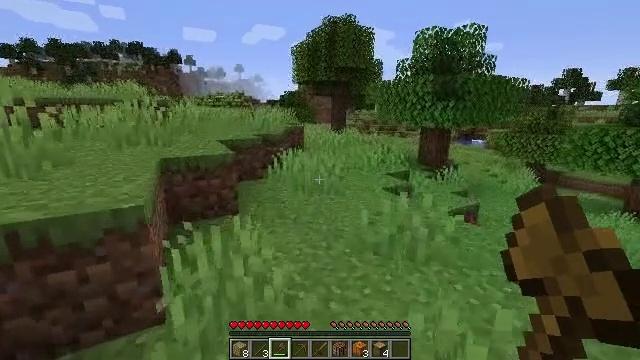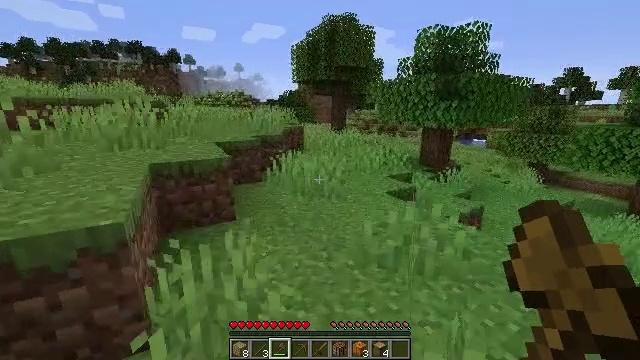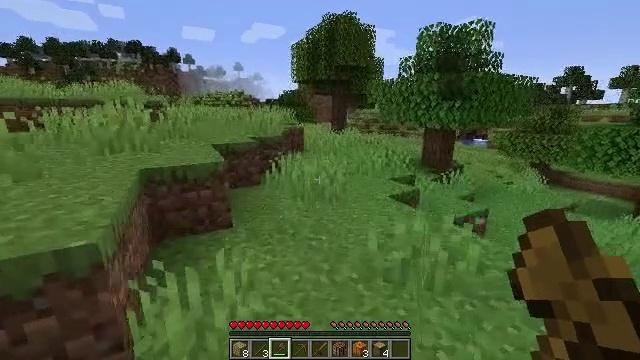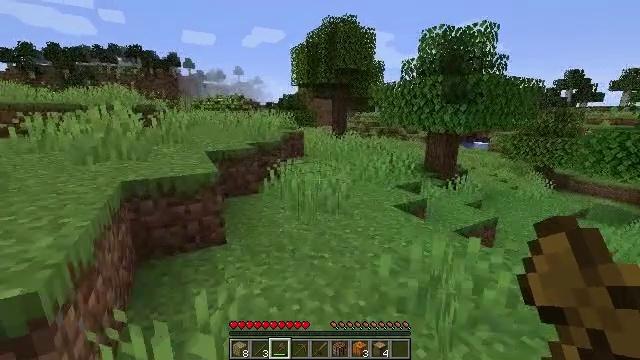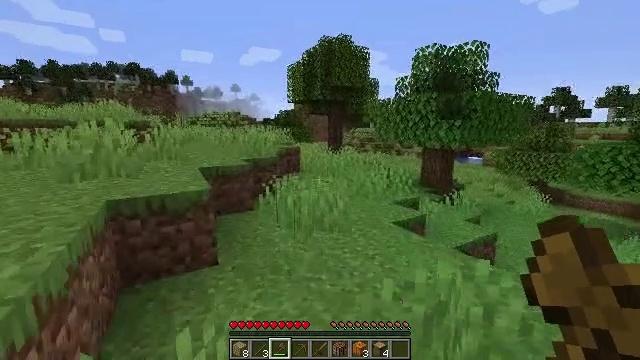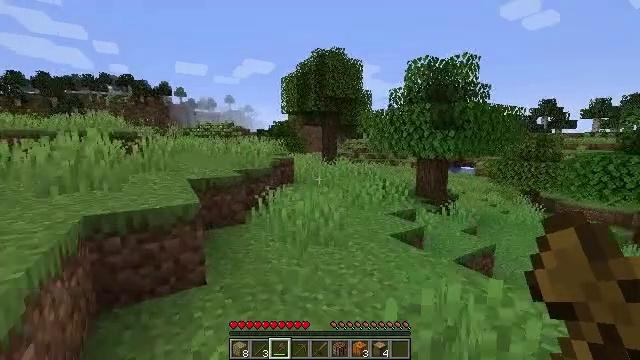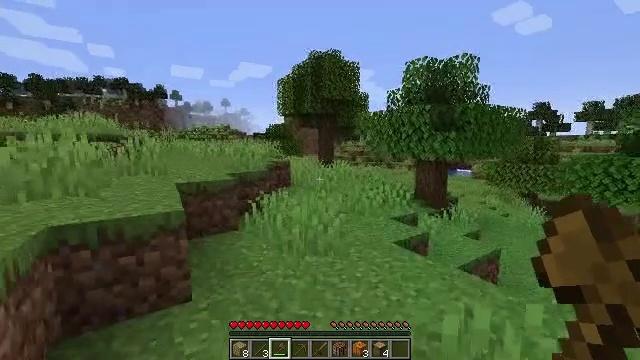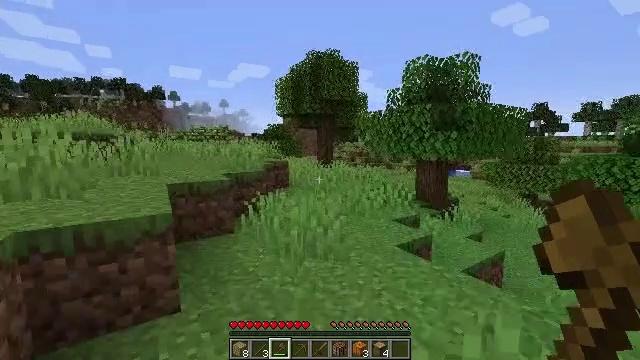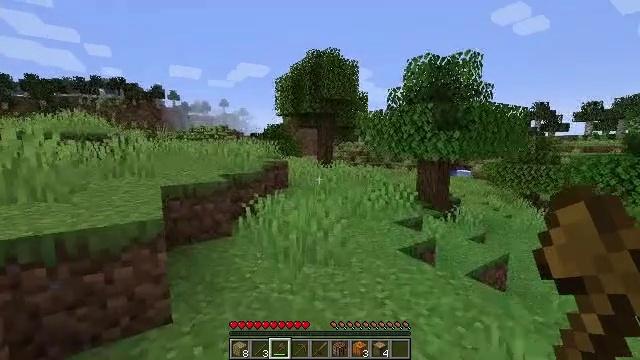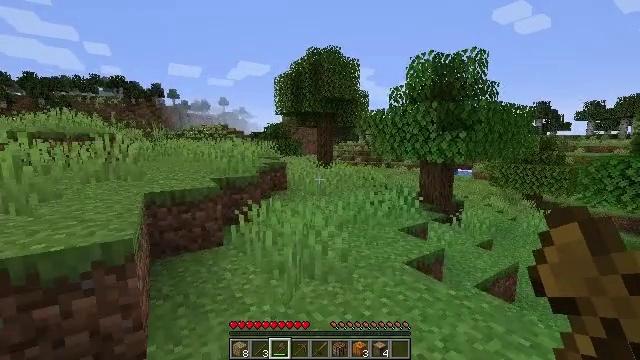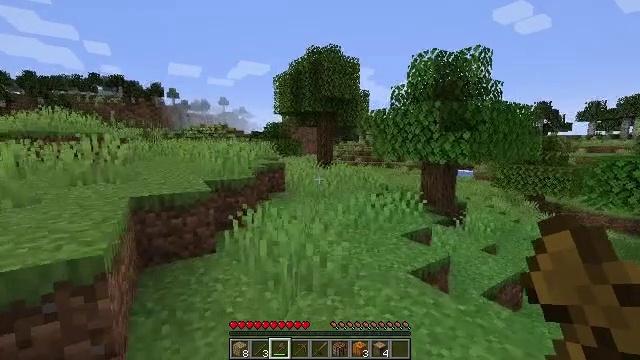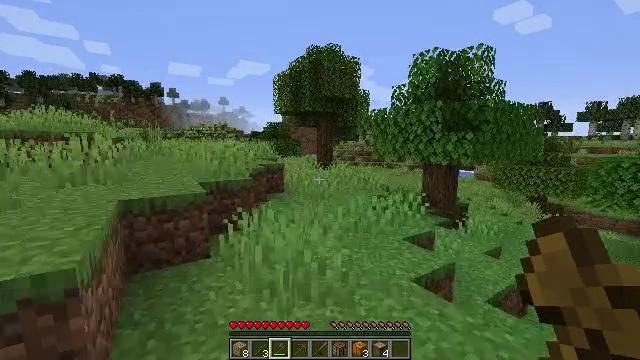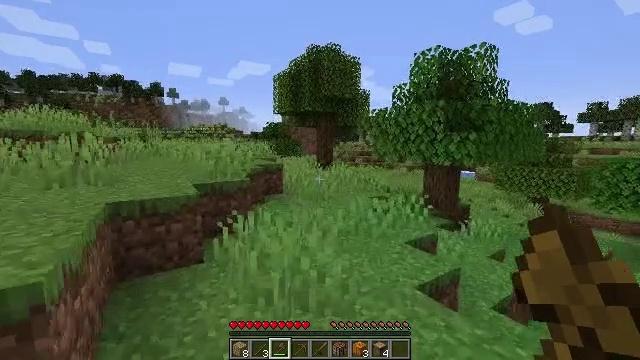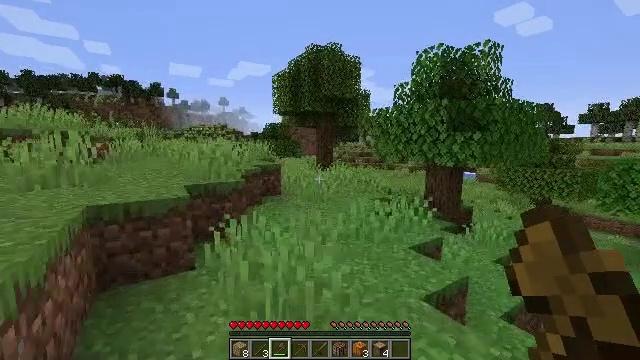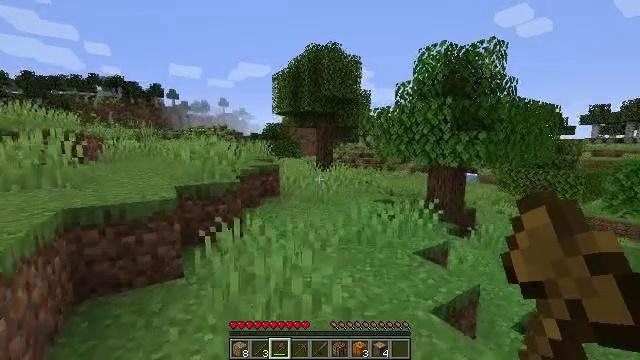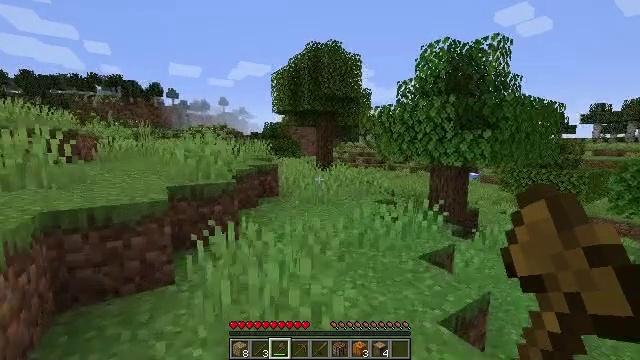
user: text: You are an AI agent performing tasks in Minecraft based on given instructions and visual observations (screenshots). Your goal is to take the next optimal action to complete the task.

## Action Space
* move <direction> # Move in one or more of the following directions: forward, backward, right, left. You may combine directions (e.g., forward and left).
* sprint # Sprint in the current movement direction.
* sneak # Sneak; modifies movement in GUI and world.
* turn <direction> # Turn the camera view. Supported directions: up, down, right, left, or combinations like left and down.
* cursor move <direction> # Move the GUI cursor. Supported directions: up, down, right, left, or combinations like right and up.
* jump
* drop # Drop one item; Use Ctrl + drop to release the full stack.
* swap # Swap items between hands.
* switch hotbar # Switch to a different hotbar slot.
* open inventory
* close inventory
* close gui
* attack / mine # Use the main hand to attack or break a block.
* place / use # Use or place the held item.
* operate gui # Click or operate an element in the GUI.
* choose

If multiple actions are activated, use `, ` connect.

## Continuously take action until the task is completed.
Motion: motion action
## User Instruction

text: Gather oak logs from trees.
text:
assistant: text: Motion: move forward
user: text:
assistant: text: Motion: move forward
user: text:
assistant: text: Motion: move forward
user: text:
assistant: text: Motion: move forward, turn up
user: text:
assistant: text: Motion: move forward, turn right and up
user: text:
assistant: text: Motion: move forward
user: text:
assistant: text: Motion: move forward
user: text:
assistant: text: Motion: move forward
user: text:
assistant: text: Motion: move forward
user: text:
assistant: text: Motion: move forward
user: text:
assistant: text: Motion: move forward
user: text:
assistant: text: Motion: move forward
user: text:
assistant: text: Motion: move forward
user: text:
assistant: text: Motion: move forward
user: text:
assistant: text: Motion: move forward
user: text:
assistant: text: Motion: move forward
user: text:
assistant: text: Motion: move forward
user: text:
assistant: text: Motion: move forward
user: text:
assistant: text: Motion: move forward
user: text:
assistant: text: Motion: move forward
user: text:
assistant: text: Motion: move forward
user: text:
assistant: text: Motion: move forward
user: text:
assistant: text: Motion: move forward, turn right and down
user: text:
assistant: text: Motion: move forward, turn right and down
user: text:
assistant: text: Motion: move forward, turn right and down
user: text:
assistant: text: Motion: move forward
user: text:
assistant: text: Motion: move forward
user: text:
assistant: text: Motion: move forward
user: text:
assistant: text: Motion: move forward
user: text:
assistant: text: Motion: move forward